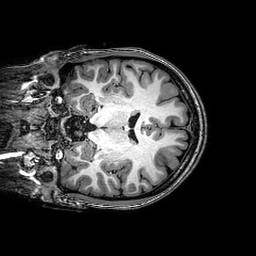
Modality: T1w
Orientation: coronal
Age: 22
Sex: female
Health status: healthy
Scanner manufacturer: philips
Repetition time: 0.008169 s
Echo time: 0.00373 s